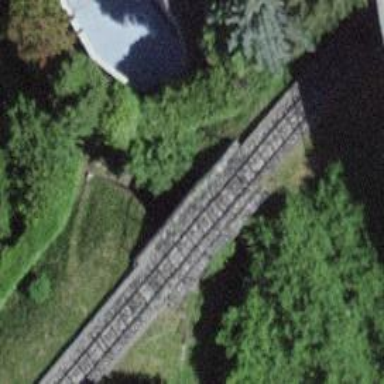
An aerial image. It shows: Funicular railway bridge with one track.